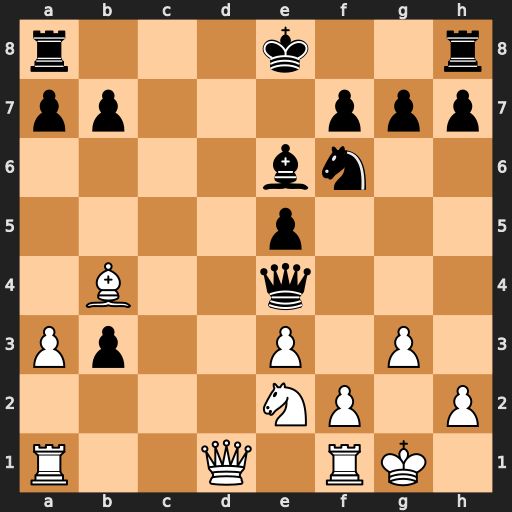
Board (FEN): r3k2r/pp3ppp/4bn2/4p3/1B2q3/Pp2P1P1/4NP1P/R2Q1RK1
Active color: w
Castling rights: kq
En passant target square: -
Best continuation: Qd6 Nd5 Nc3 Qxb4 axb4